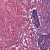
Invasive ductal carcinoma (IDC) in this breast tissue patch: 0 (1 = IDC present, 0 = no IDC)